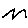
Label: zigzag